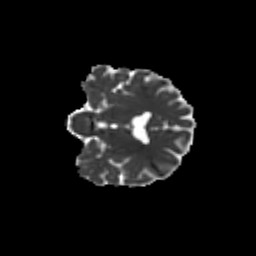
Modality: MD
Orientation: coronal
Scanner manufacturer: siemens
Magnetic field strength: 3 T
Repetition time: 9.2 s
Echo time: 0.084 s